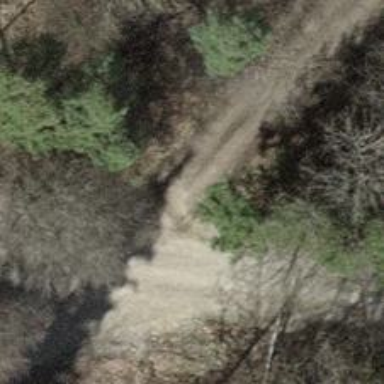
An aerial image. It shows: Track with fine gravel surface. The track has grade2 tracktype.